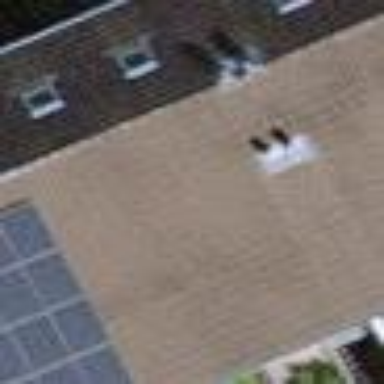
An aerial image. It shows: Simple house.